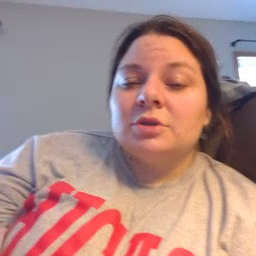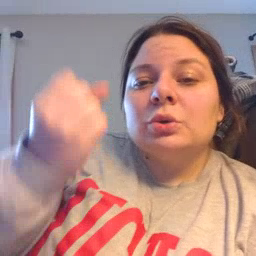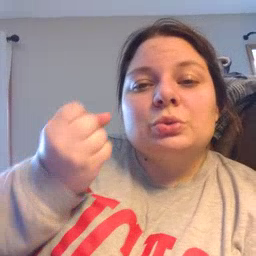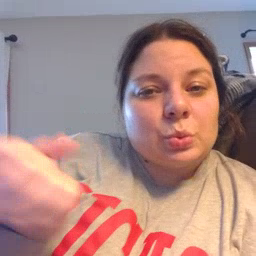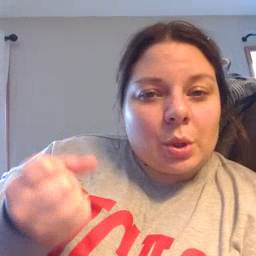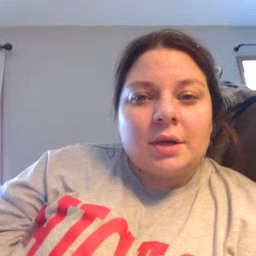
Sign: drawer